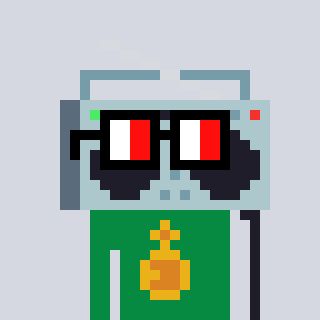
a pixel art character with square glasses with black frames and red eyes, a boombox-shaped head and a green-colored body on a cool background